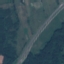
Land use / land cover: Highway